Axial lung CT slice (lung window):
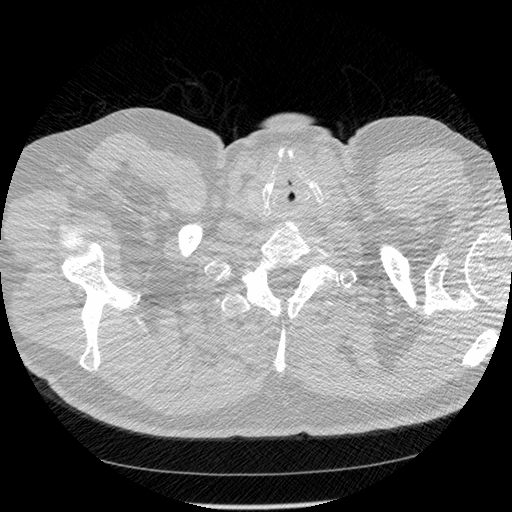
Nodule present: no